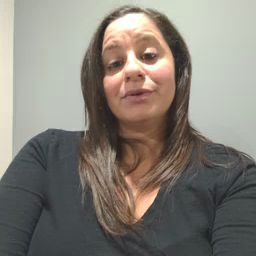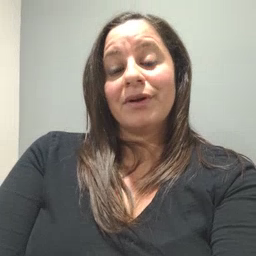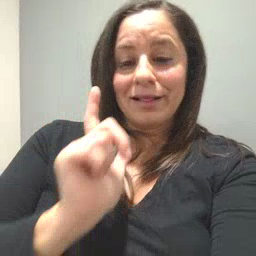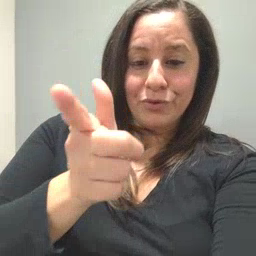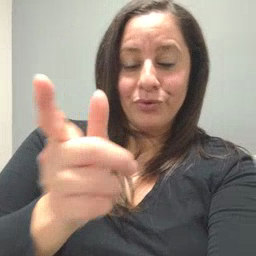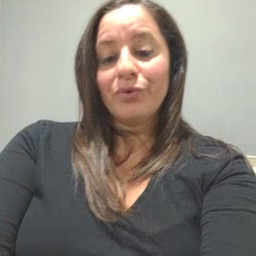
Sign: later